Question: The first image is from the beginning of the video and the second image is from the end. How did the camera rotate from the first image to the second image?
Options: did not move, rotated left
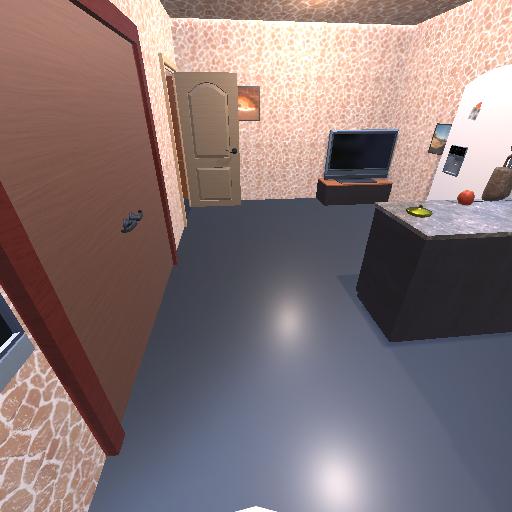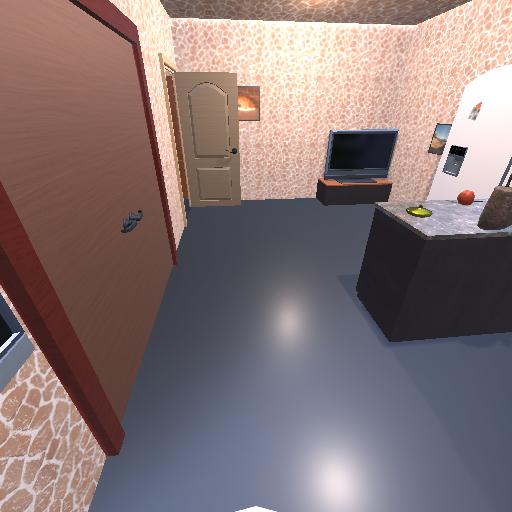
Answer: did not move